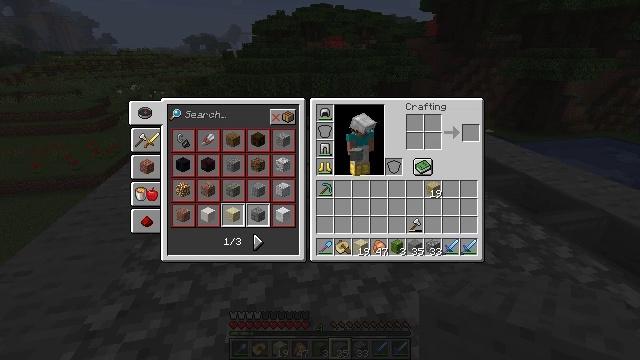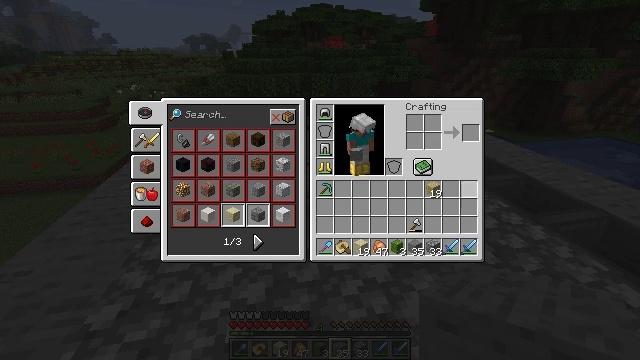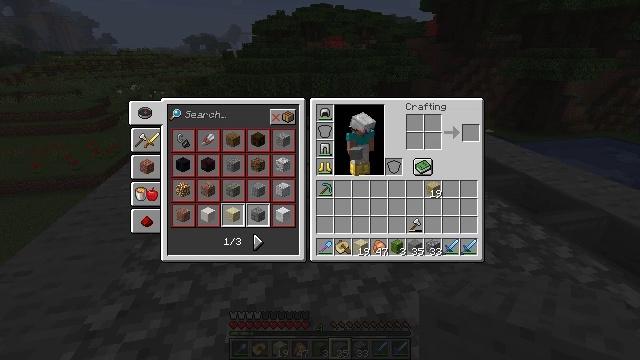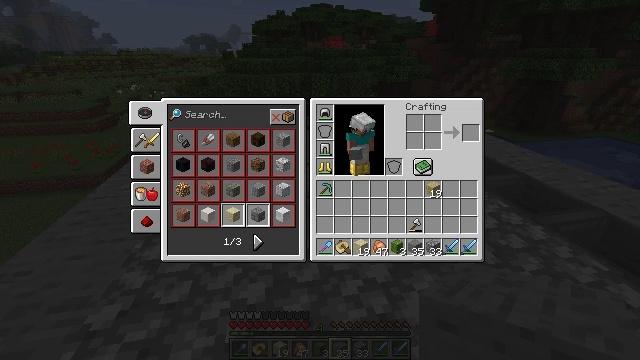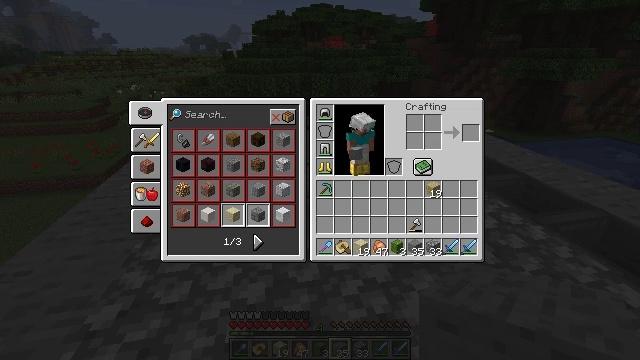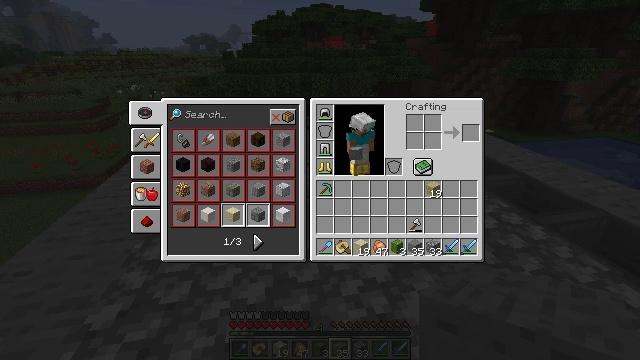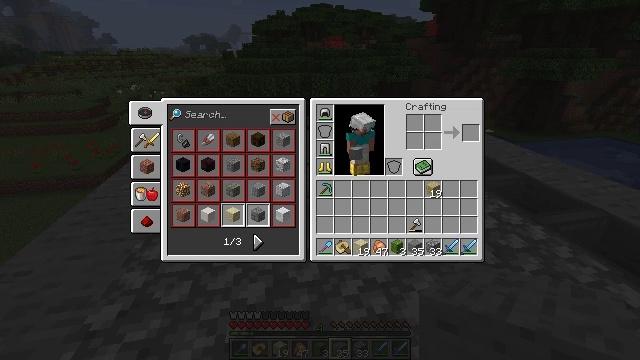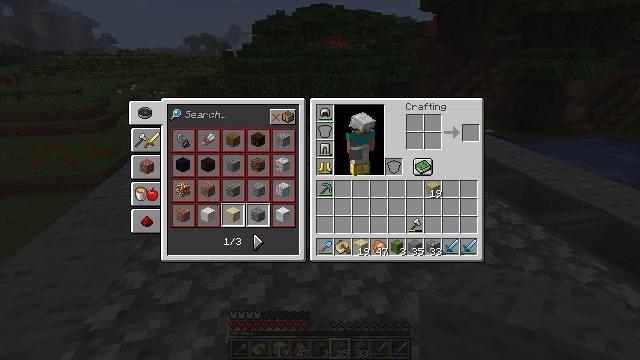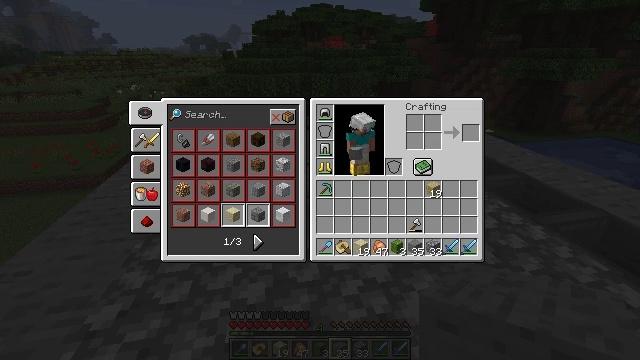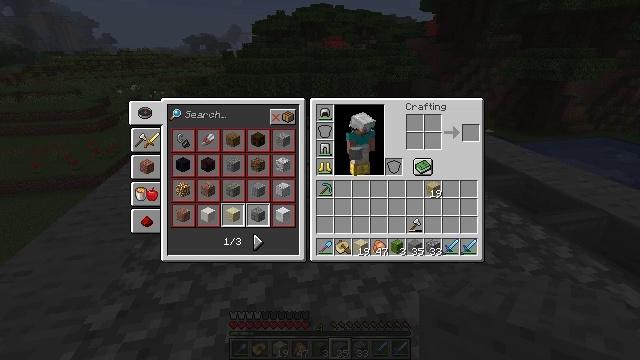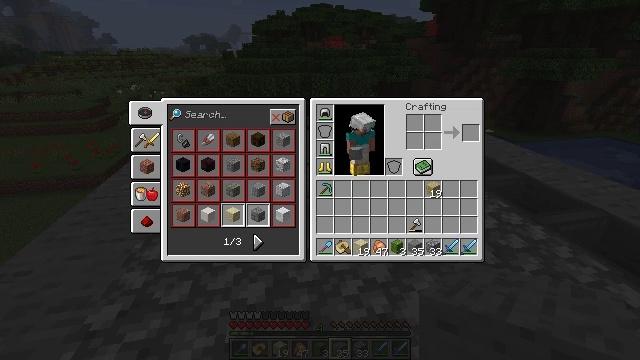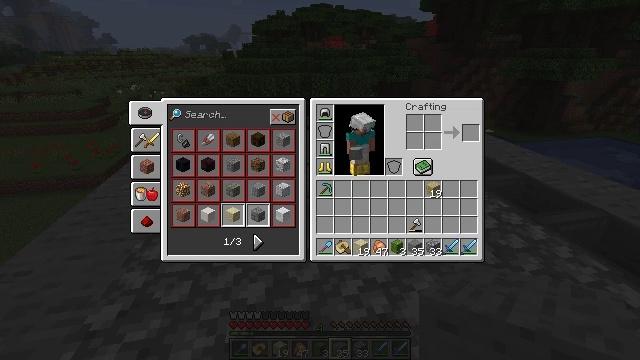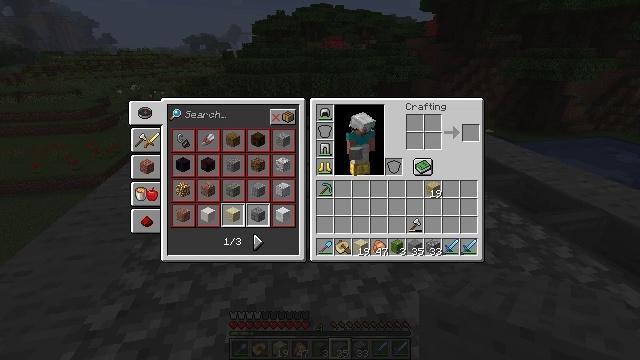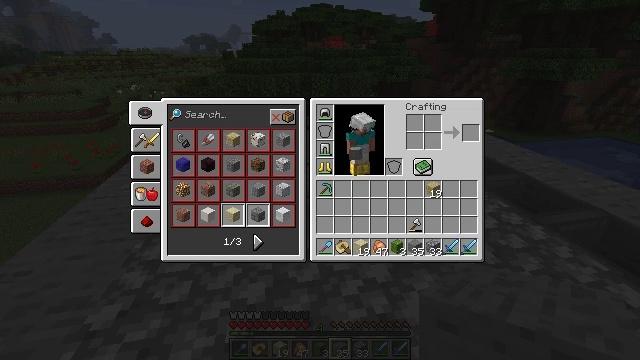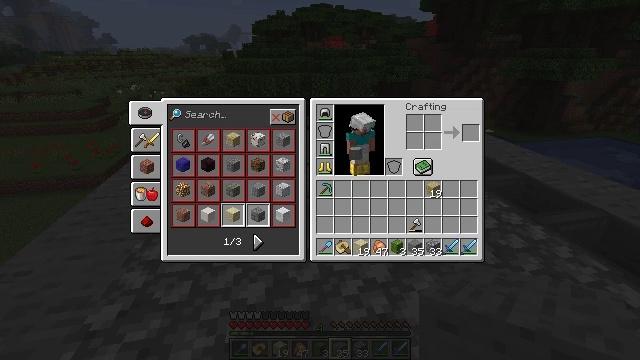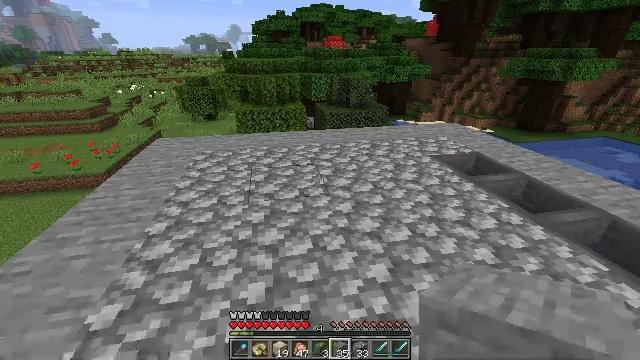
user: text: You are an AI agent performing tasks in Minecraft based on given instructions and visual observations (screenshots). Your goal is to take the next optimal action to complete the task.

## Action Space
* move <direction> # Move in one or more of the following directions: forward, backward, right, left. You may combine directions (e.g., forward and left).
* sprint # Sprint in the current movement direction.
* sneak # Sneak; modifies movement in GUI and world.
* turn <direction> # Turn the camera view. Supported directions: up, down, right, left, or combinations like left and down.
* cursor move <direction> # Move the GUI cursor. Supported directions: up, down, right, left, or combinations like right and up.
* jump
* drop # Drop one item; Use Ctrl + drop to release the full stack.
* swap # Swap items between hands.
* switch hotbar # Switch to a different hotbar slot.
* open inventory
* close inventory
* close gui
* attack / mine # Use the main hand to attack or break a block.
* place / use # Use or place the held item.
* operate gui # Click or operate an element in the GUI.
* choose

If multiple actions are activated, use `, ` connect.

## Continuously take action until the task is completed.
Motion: motion action
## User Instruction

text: Gather materials from the sweet berry bush.
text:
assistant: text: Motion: cursor move left and up
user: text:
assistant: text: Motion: cursor move left
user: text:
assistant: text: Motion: no_op
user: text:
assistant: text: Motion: no_op
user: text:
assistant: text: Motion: operate gui
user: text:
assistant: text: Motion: operate gui
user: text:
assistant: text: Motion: operate gui
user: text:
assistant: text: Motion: no_op
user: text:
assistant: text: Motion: no_op
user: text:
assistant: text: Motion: no_op
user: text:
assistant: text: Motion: no_op
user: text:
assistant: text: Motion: no_op
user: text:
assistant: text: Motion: no_op
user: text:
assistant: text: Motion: no_op
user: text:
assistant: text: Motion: no_op
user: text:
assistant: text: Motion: no_op
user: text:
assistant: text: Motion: no_op
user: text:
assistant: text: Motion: turn down
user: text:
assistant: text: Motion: turn right and down
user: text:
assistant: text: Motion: turn right
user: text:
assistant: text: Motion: turn right
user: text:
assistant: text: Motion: no_op
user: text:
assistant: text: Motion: no_op
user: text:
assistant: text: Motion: move forward
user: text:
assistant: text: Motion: move forward
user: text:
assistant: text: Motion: move forward
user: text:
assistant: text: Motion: move forward, turn right and down
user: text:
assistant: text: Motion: move forward, turn right and down
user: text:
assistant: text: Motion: move forward, turn down
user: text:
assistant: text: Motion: move forward, turn left and down